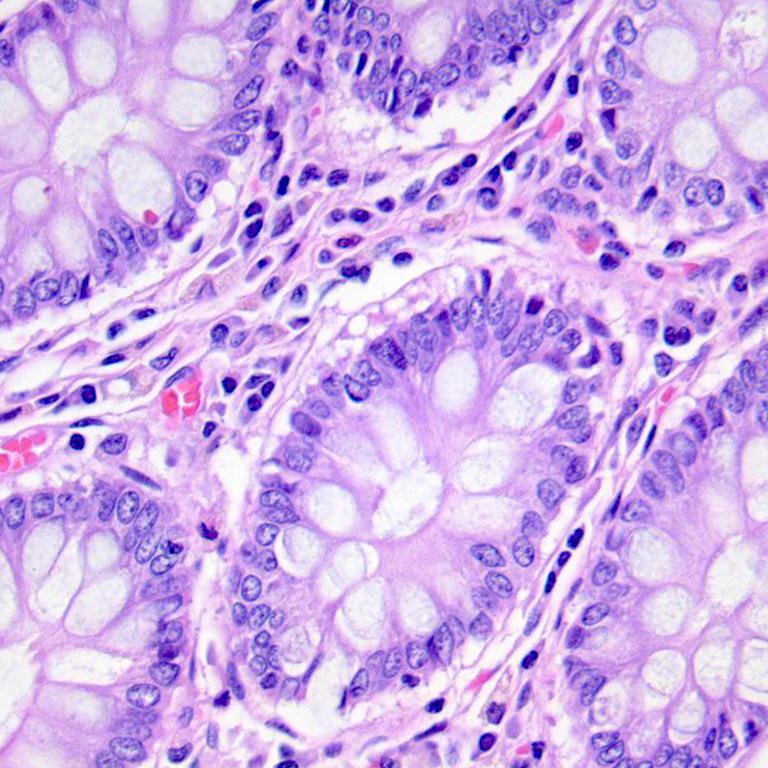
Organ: colon
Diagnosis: benign